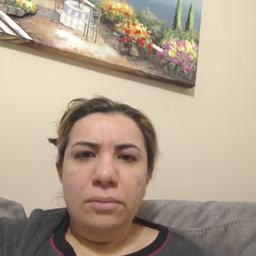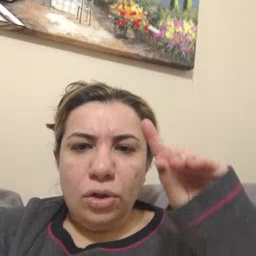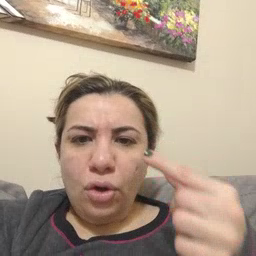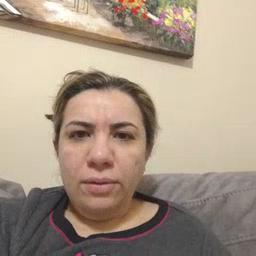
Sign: dog